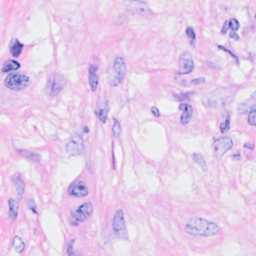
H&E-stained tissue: Breast